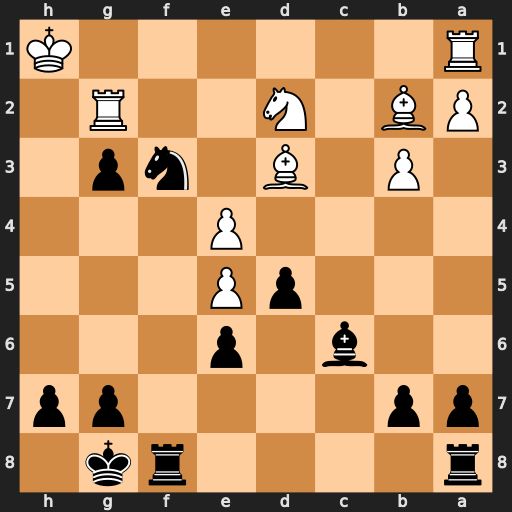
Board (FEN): r4rk1/pp4pp/2b1p3/3pP3/4P3/1P1B1np1/PB1N2R1/R6K
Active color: b
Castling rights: -
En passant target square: -
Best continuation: Nxd2 Rxd2 dxe4